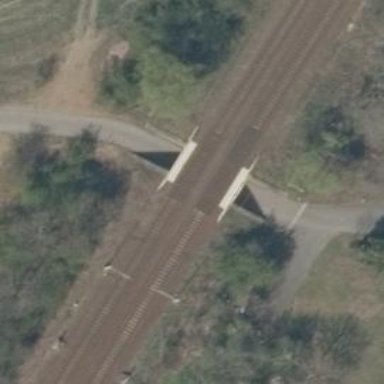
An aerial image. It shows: Bridge used for railway purposes.